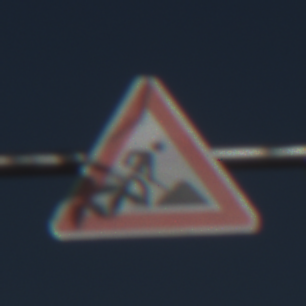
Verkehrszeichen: Arbeitsstelle
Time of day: MorningAfternoon
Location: Outdoor (Nature)
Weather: Clear
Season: NotSpecified
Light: Natural